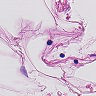
Metastatic tissue present: no